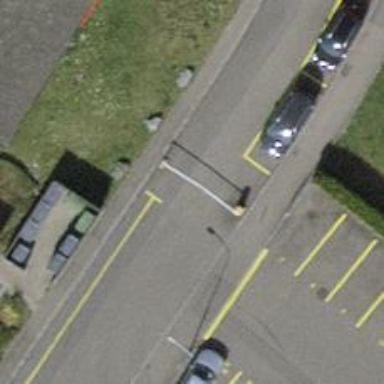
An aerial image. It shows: Lift gate barrier.